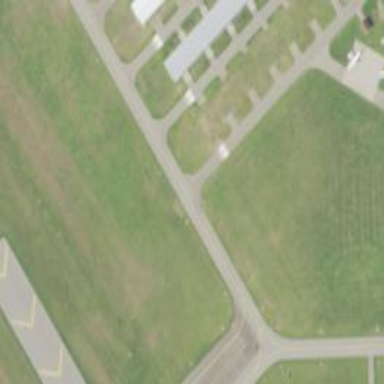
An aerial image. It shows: View of taxiway at the airport.